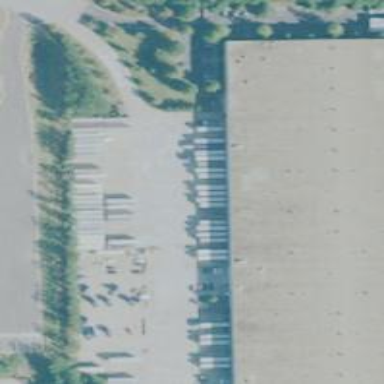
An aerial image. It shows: Warehouse.